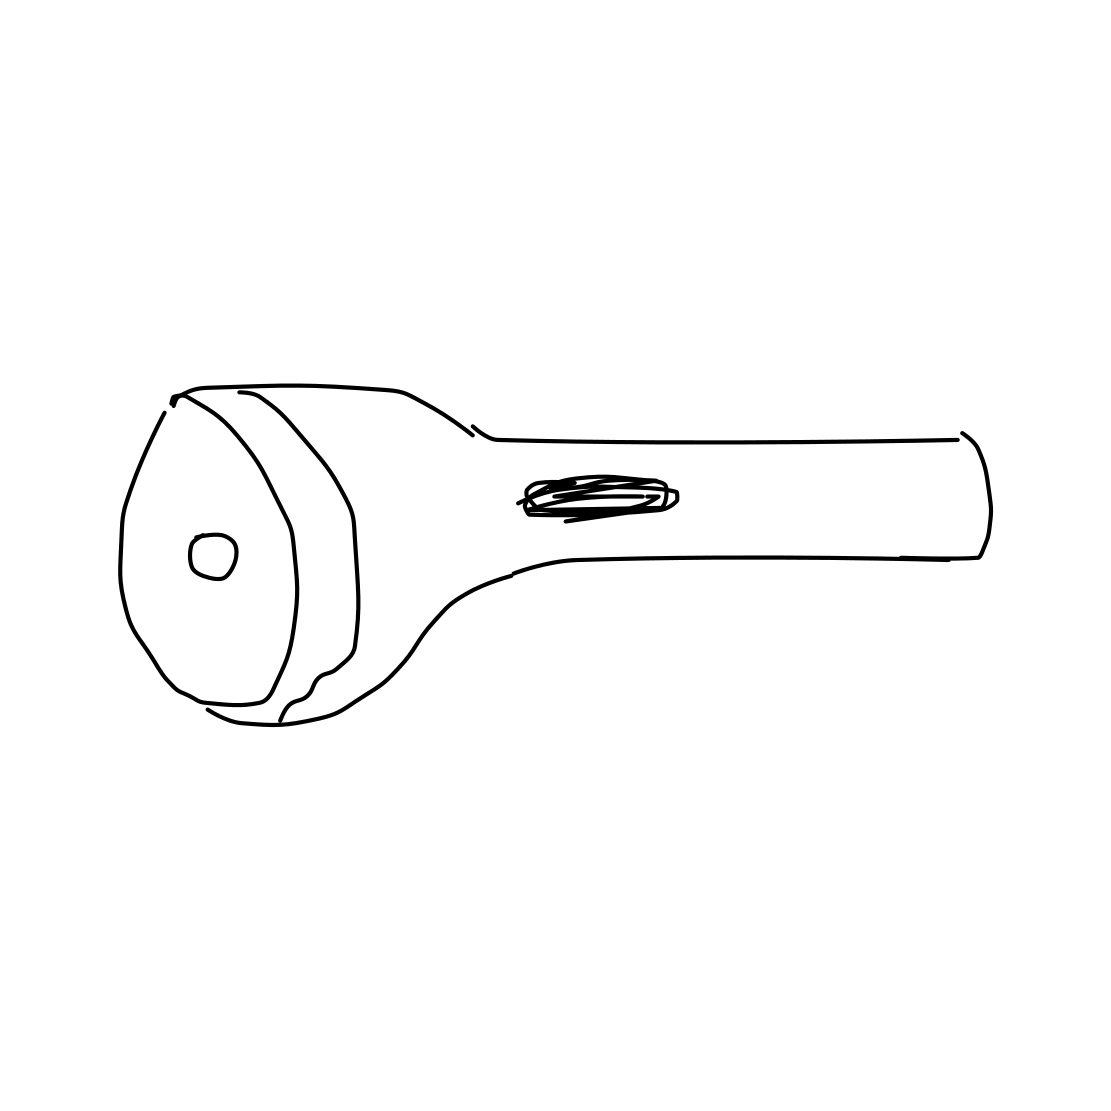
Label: flashlight